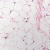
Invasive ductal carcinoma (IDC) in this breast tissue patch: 0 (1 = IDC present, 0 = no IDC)